Aerial crown-view tile of a tropical tree (Barro Colorado Island, Panama), acquired 20250915:
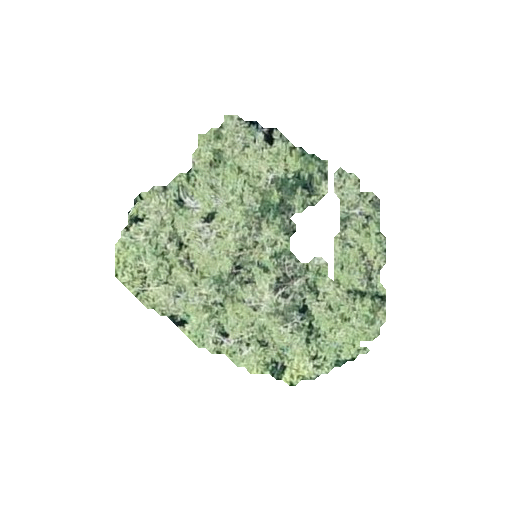
Species: Calophyllum longifolium
GBIF accepted scientific name: Calophyllum longifolium
Crown area: 67.007 m²